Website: home-depot
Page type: delivery-shipping
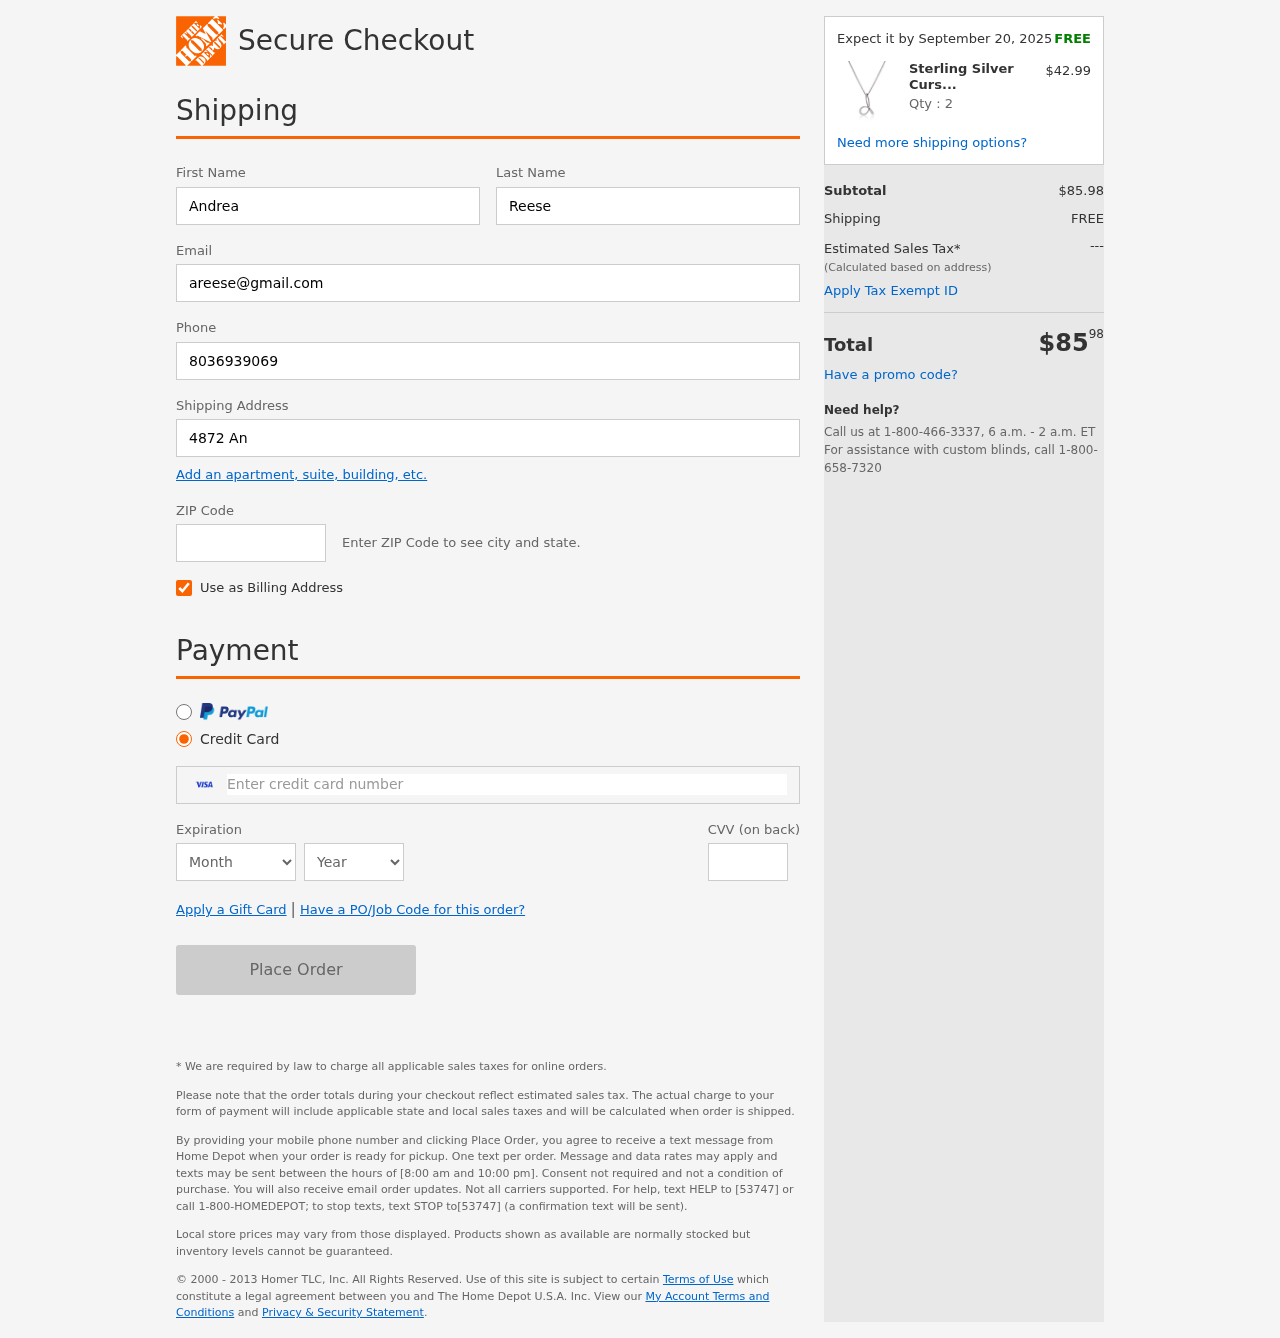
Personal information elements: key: PII_CARD_CVV
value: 039
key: PII_CARD_EXPIRY_MONTH
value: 09
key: PII_CARD_EXPIRY_YEAR
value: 26
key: PII_CARD_NUMBER
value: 4796 4973 1636 1482
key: PII_EMAIL
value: areese@gmail.com
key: PII_FIRSTNAME
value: Andrea
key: PII_LASTNAME
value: Reese
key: PII_PHONE
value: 8036939069
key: PII_POSTCODE
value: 65409
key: PII_STREET
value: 4872 Antonio Wells Apt. 778
Product elements: key: PRODUCT1_NAME
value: Sterling Silver Cursive Script Initial "D" Pendant Necklace, 18"
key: PRODUCT1_PRICE
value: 42.99
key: PRODUCT1_QUANTITY
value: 2
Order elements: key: ORDER_DELIVERY_DATE
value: Expect it by September 20, 2025
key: ORDER_SUBTOTAL
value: $85.98
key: ORDER_SHIPPING_COST
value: FREE
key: ORDER_TOTAL
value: $8598